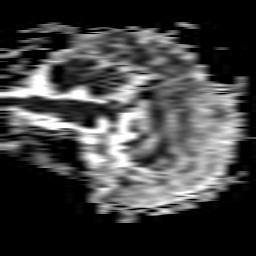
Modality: ADC
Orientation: sagittal
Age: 60
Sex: male
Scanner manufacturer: philips
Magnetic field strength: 1.5 T
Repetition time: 4.764 s
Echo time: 0.07794 s